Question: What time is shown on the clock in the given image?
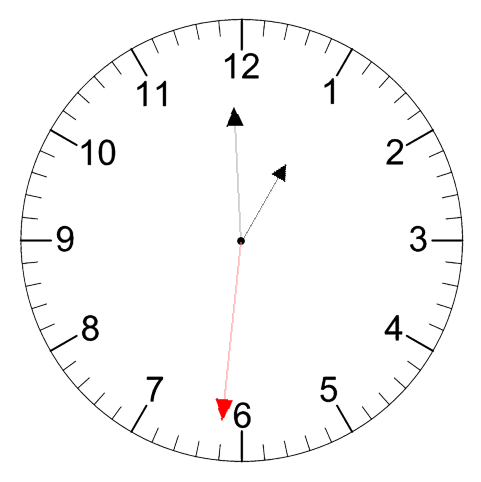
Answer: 12:59:31